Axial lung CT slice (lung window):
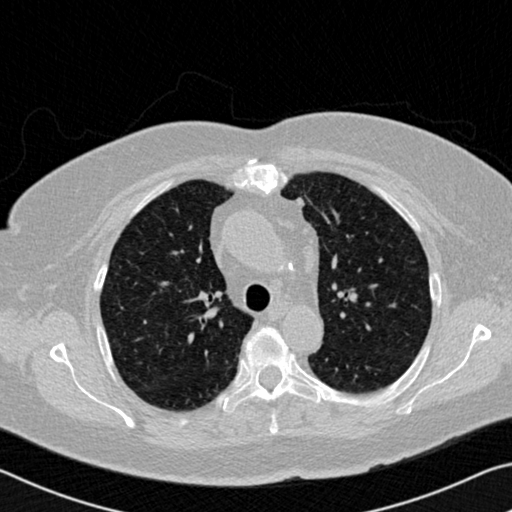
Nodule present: no